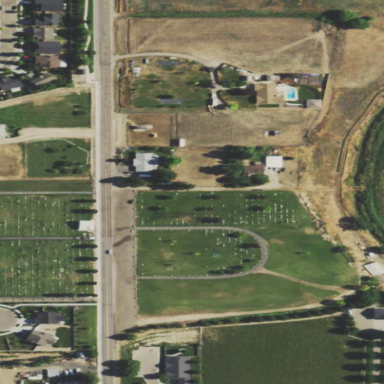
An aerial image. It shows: Cemetery.